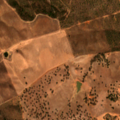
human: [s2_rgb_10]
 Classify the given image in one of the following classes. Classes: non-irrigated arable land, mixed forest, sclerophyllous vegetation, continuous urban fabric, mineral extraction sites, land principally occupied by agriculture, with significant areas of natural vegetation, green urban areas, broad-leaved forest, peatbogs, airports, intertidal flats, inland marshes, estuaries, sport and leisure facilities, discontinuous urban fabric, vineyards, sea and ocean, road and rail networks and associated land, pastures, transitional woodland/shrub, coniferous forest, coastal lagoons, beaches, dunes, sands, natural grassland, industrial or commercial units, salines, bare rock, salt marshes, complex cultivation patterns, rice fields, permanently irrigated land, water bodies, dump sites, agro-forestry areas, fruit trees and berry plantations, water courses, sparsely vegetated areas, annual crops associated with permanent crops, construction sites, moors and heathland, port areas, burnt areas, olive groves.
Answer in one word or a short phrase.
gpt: non-irrigated arable land, agro-forestry areas, transitional woodland/shrub